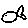
Label: fish